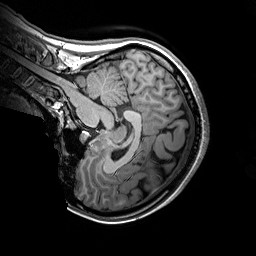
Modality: T1w
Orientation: sagittal
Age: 24
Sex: female
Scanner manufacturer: siemens
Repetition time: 2.2 s
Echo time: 0.00244 s